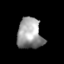
Tissue: lung
Cell type: Others
Senescence score: 0.2426
Nuclear area (px): 755
Mean DAPI intensity: 154.261